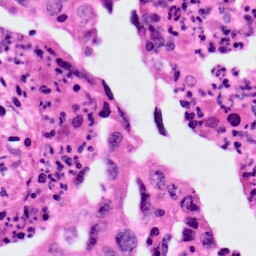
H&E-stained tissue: Lung